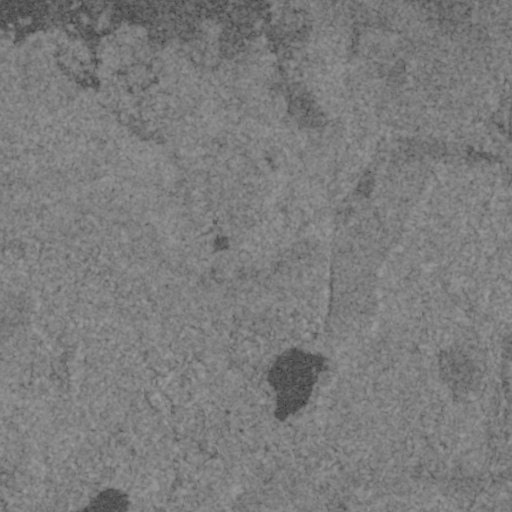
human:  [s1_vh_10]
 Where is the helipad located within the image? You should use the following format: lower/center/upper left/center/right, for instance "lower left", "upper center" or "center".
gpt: The helipad is located in the lower center of the image.
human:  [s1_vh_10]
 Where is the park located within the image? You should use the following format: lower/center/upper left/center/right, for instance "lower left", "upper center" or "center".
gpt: The park is located in the lower left of the image.
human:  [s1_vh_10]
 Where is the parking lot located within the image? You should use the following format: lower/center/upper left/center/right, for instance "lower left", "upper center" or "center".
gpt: The parking lot is located in the lower center of the image.
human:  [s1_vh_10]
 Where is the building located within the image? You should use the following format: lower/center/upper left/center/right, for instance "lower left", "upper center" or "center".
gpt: The building is located in the lower left of the image.
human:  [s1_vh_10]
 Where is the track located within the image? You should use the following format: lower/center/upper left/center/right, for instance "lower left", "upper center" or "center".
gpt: There is no track in the image.

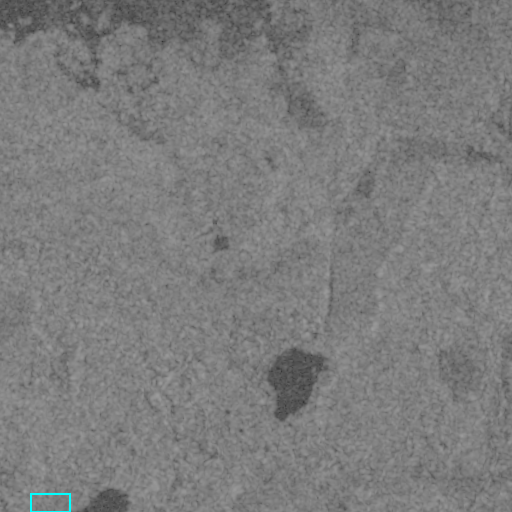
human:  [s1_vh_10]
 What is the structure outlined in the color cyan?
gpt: The structure outlined in cyan is a park.
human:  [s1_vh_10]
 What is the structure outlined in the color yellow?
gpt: There is no yellow outline.